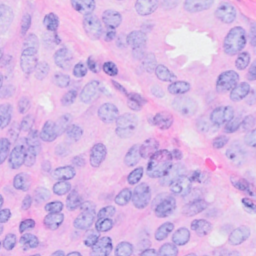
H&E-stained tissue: Breast